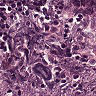
Metastatic tissue present: no